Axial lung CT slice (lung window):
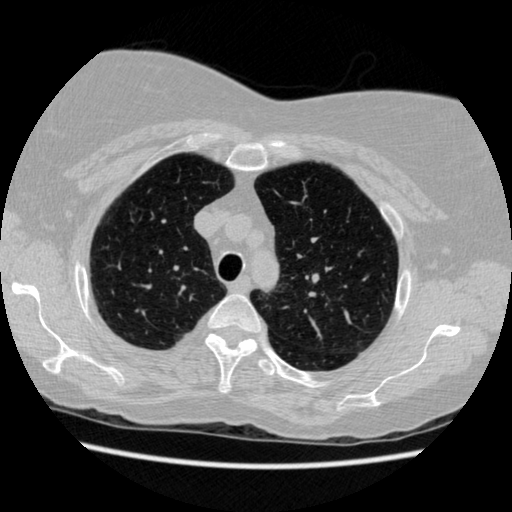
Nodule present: no